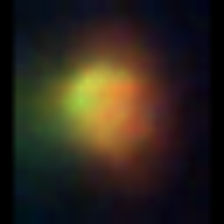
Taxon: NanoPlankton
Group: Other